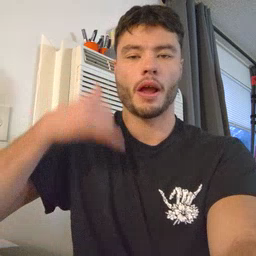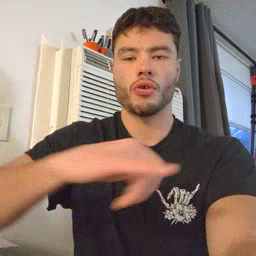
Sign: backyard